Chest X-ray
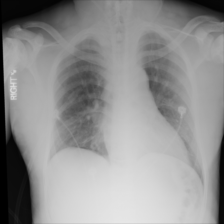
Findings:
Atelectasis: negative
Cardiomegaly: negative
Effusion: negative
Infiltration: positive
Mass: negative
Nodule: negative
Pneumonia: negative
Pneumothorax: negative
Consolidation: negative
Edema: negative
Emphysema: negative
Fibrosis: negative
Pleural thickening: negative
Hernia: negative